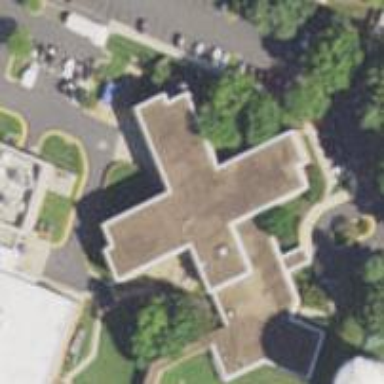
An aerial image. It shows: Nursing home.